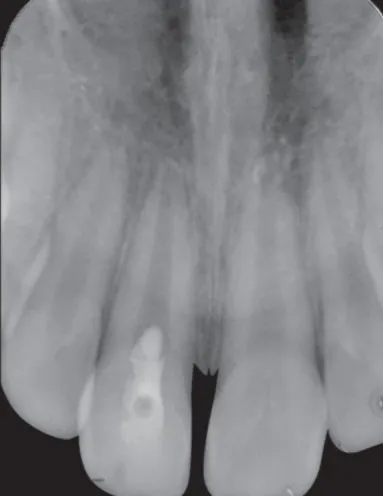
Mineral trioxide aggregate placement at the cervical level after the blood clot was formed.
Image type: radiology (x_ray)